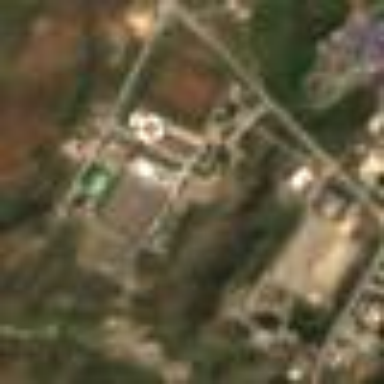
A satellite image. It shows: Military training area within university campus.